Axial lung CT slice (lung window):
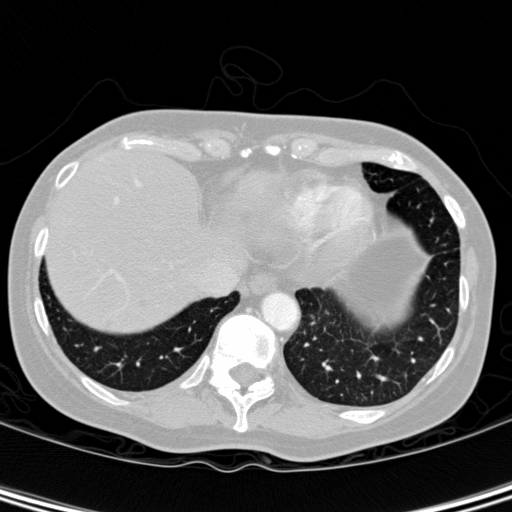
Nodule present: no